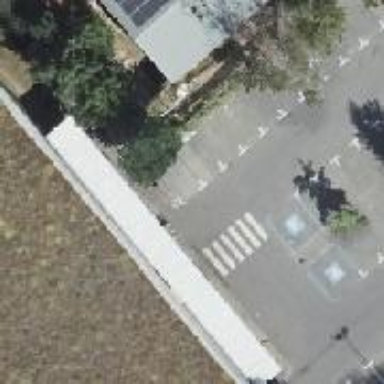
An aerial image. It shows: Asphalt parking aisle designated as service road.